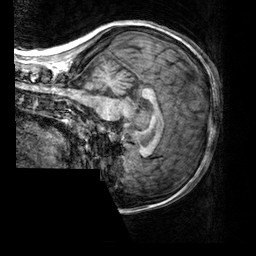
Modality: T1w
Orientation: sagittal
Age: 23
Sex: female
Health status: healthy
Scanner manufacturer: siemens
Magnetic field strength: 3 T
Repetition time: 2.3 s
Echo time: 0.00303 s